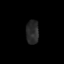
Tissue: skin
Cell type: Epithelial cells
Senescence score: 0.2845
Nuclear area (px): 297
Mean DAPI intensity: 41.088